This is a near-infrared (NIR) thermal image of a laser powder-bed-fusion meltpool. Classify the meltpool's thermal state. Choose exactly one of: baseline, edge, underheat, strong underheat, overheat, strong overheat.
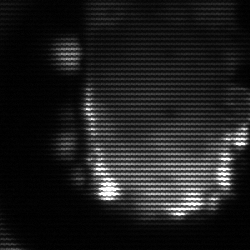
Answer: baseline